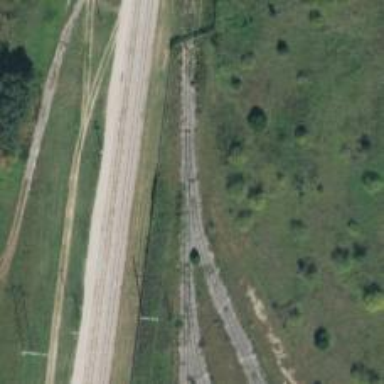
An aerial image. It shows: Disused railway spur service.